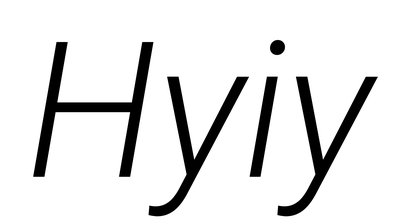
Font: Roboto-Italic_Light_Italic